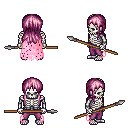
a pixel art fantasy rpg character, male body template, skeleton, pink tattered cape, magenta pants, pink unkempt hairstyle, spear, four views (front, back, left, right), 2x2 character sprite sheet, small pixel art, hard edges, no anti-aliasing